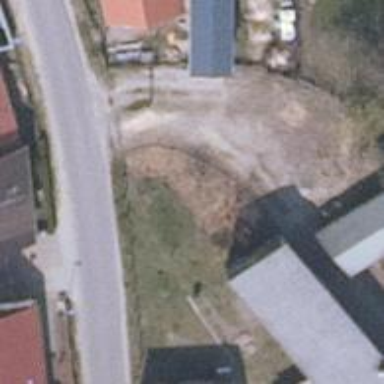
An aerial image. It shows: Driveway.